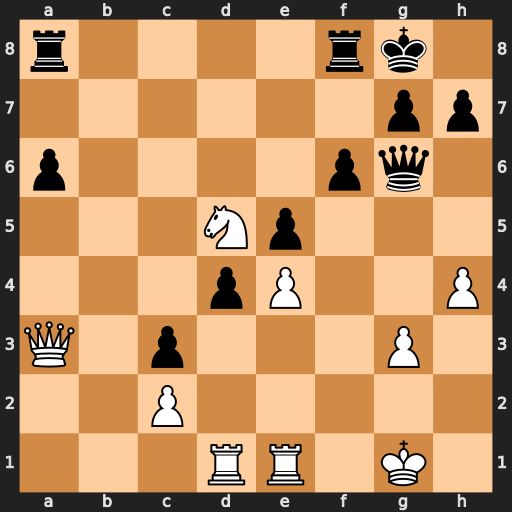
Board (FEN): r4rk1/6pp/p4pq1/3Np3/3pP2P/Q1p3P1/2P5/3RR1K1
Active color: w
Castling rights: -
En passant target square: -
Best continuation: Ne7+ Kh8 Nxg6+